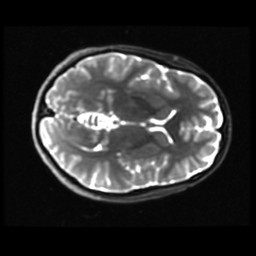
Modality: T2w
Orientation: axial
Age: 23
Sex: female
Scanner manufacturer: ge
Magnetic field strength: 3 T
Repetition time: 8.947 s
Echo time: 0.09798 s